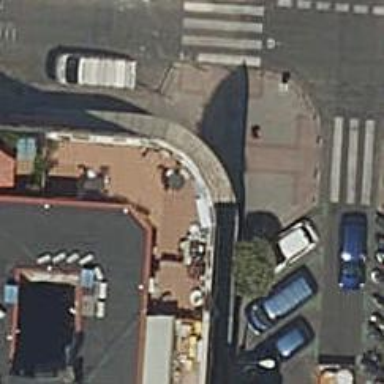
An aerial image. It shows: Restaurant.